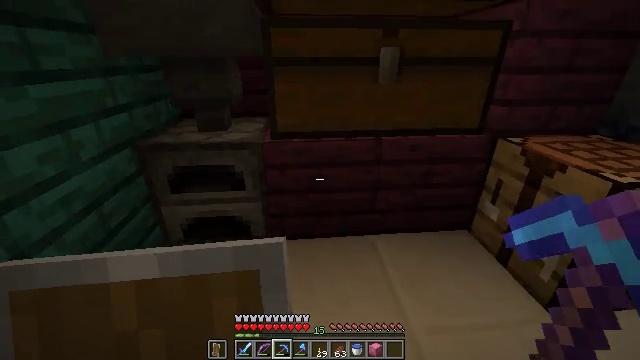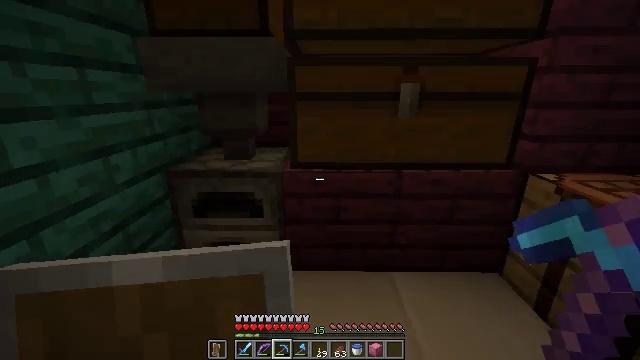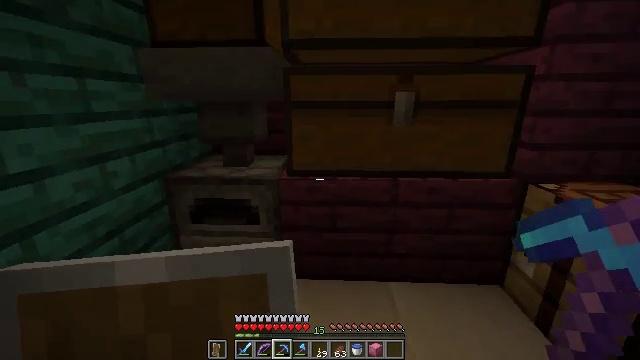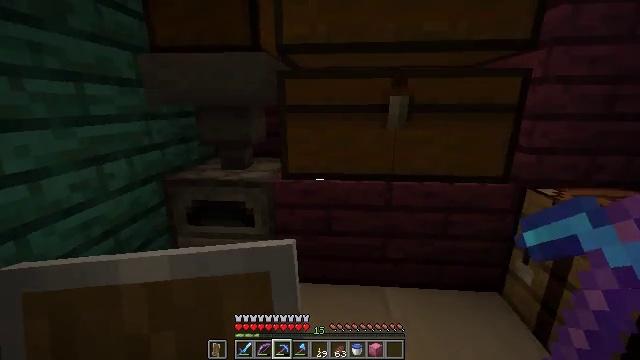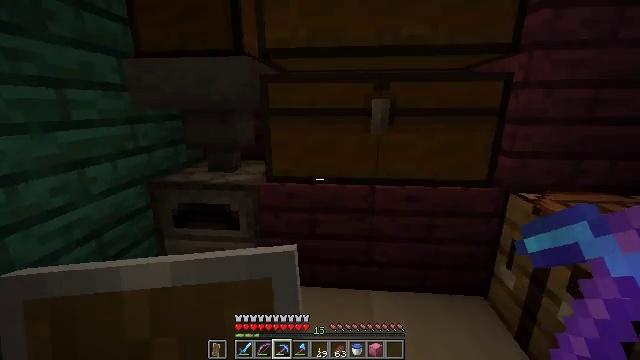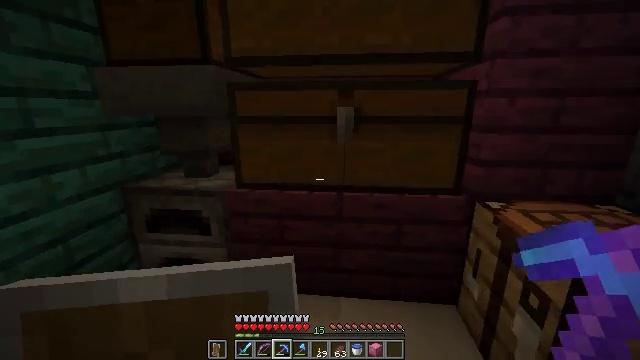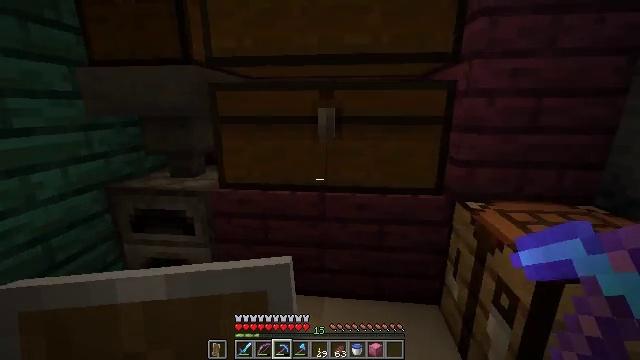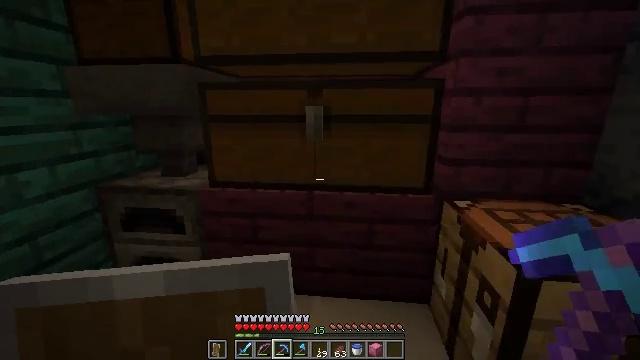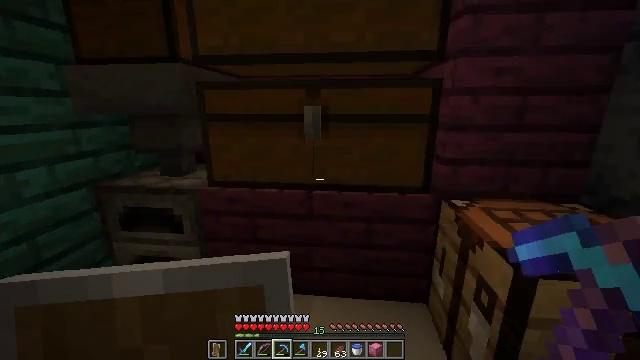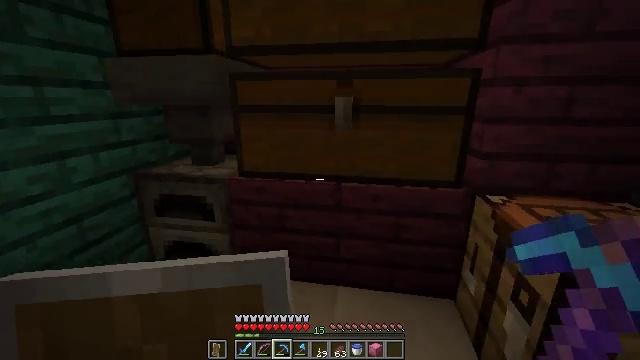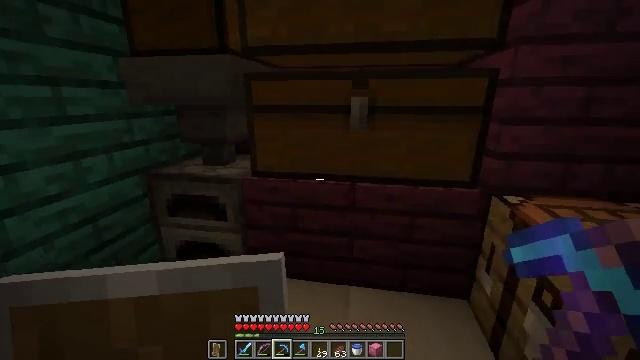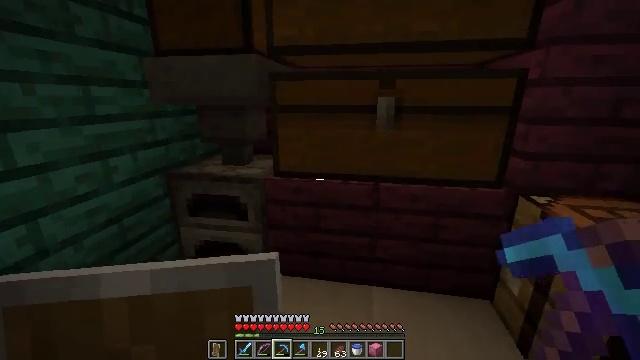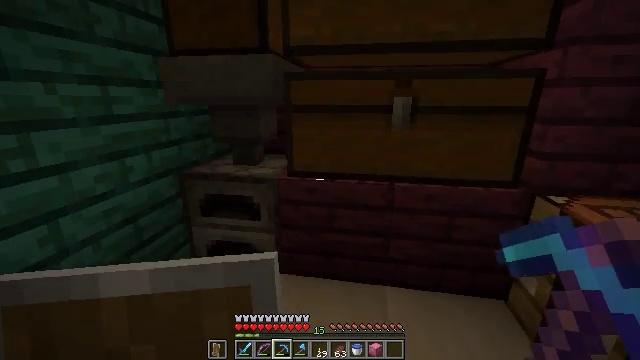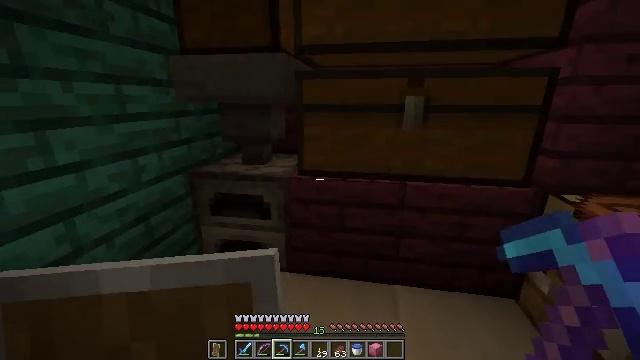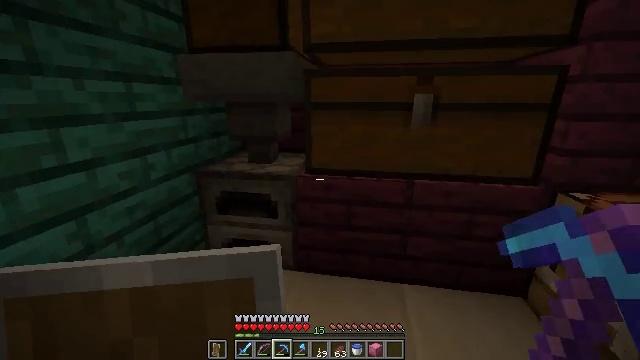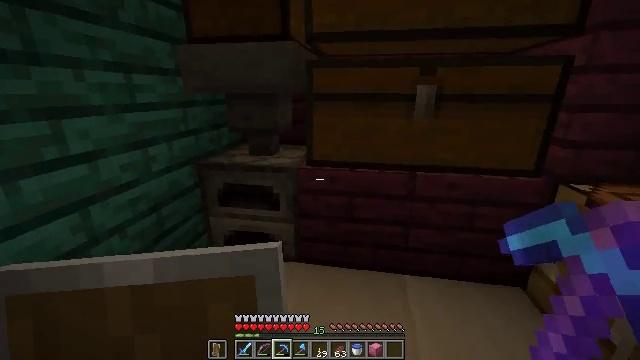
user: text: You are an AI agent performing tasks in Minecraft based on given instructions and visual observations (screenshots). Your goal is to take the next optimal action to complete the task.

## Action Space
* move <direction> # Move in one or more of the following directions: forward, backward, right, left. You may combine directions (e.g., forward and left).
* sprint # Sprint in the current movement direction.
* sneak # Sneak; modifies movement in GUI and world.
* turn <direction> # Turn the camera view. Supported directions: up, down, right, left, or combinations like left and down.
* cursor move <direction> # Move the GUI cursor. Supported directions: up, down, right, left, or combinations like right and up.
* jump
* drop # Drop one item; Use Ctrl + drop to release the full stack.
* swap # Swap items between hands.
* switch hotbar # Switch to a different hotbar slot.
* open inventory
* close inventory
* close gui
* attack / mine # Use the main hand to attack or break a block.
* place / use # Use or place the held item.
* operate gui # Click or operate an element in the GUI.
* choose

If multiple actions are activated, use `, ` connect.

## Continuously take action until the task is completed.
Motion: motion action
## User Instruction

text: Gather crimson planks for building.
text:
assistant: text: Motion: move right, turn left and up
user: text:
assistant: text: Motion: move right, turn left and up
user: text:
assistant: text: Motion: move right, turn left
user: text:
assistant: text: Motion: move right
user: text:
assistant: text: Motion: move right, turn left
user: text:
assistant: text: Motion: no_op
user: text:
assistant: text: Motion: no_op
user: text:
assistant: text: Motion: move left
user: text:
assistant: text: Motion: move left, turn left and down
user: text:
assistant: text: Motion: move left
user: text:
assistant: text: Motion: move left
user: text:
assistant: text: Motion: no_op
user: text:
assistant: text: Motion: no_op
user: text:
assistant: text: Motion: no_op
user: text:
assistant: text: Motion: turn down
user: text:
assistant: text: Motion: no_op
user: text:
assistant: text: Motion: no_op
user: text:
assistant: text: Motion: no_op
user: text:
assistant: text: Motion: no_op
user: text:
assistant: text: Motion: turn right
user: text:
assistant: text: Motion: turn right and down
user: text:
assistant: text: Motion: move left, turn right and down
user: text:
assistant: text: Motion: move left, turn right and down
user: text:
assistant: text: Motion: move left, turn right and down
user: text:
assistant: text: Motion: move left, turn right
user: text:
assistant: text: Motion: move left, turn right
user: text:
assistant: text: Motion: no_op
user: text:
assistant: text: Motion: move right, turn left and up
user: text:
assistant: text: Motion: move right, turn left and down
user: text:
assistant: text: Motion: move right, turn left